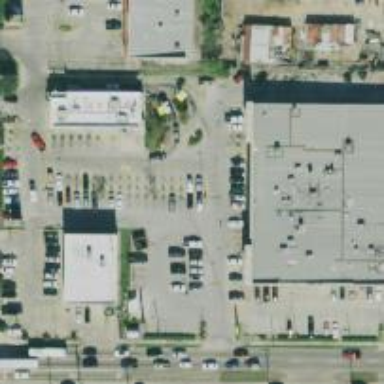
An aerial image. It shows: Parking space.